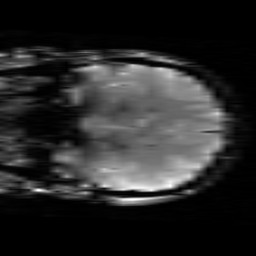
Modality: T2starw
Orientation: coronal
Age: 23
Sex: female
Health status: healthy
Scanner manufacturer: siemens
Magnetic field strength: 3 T
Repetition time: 0.7 s
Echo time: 0.02 s